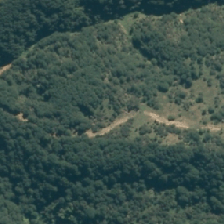
Land cover: manuka_kanuka